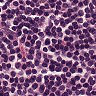
Metastatic tissue present: no